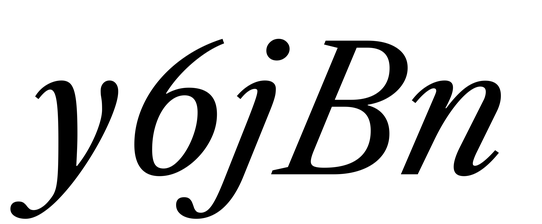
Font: LibreCaslonText-Italic_Italic